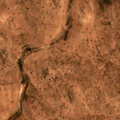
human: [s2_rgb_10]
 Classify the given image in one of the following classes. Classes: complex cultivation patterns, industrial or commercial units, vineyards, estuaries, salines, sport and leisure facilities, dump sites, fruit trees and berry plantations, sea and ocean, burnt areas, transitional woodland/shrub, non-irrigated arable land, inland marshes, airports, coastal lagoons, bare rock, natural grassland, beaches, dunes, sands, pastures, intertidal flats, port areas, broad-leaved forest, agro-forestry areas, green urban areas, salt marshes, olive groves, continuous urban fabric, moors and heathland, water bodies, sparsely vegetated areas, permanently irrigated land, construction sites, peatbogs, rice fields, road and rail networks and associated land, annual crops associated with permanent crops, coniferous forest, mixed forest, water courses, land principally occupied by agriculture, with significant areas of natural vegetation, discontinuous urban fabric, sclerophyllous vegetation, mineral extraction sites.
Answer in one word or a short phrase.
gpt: agro-forestry areas, broad-leaved forest